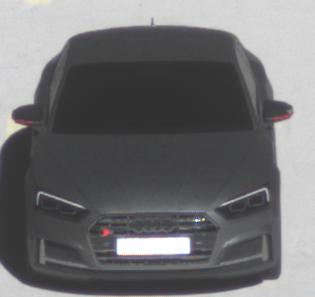
Make: Audi
Model: S5 Sportback
Detailed model: 8T Facelift
Model produced from: 2011
Model produced until: 2016
Doors: 5
Color: gray
Road condition: dry road
Daytime: morning or afternoon
Contrast: high contrast